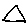
Label: triangle